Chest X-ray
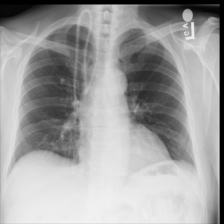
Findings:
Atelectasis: negative
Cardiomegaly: negative
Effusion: negative
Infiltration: negative
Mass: negative
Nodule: negative
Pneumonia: negative
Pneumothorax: negative
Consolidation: negative
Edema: negative
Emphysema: negative
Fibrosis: negative
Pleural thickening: negative
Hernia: negative